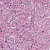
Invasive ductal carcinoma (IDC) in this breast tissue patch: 1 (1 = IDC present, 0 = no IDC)